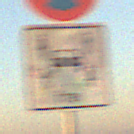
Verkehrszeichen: CarsharingfahrzeugeFrei
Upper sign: AbsolutesHalteverbot
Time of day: SunriseSunset
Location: Outdoor (Nature)
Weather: Clear
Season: NotSpecified
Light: Natural